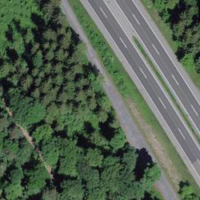
EUNIS habitat code: 57
Species observed at this site:
Atropa belladonna